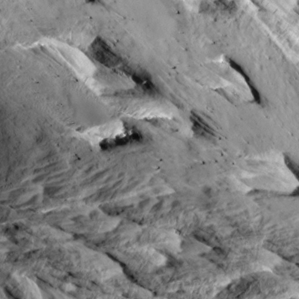
Label: non_frost